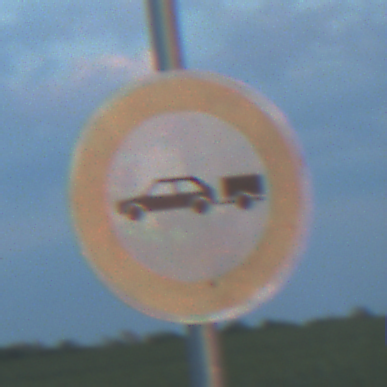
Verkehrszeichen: VerbotPersonenkraftwagenMitAnhaenger
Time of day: SunriseSunset
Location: Outdoor (Nature)
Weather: PartlyCloudy
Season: NotSpecified
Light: Natural